Aerial crown-view tile of a tropical tree (Barro Colorado Island, Panama), acquired 20241014:
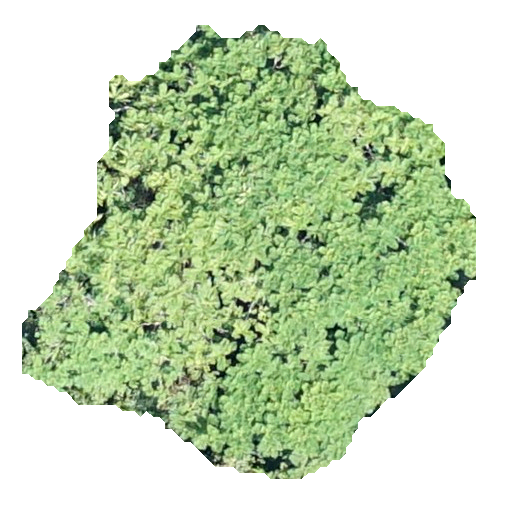
Species: Jacaranda copaia
GBIF accepted scientific name: Jacaranda copaia
Crown area: 211.396 m²